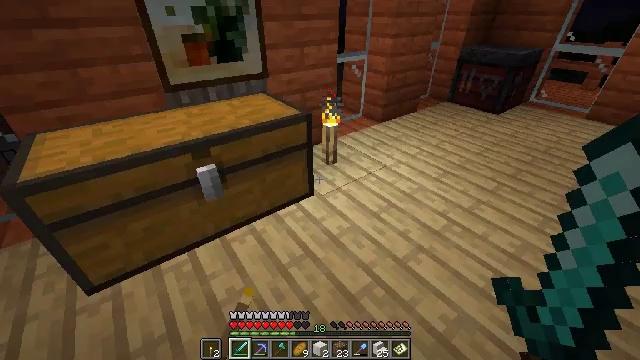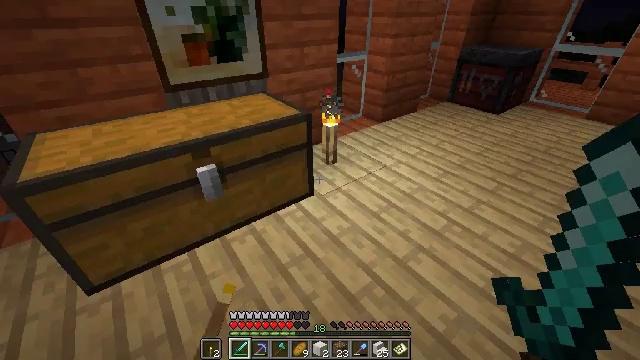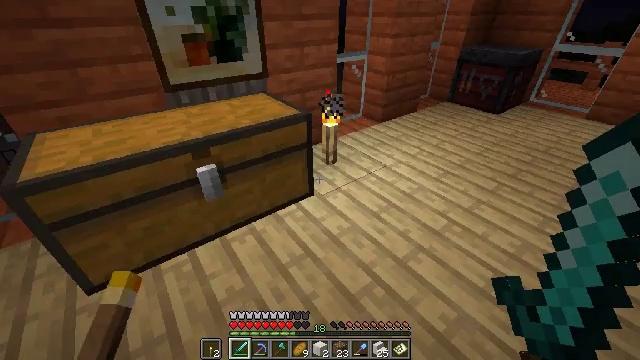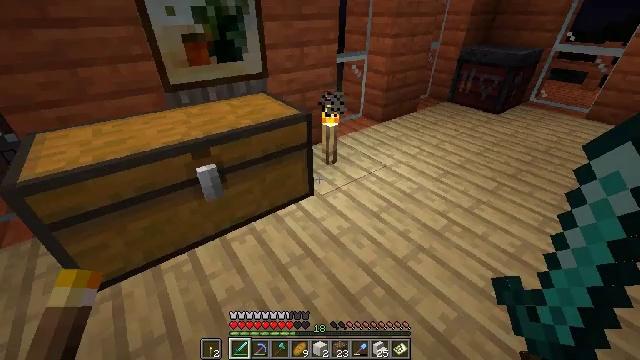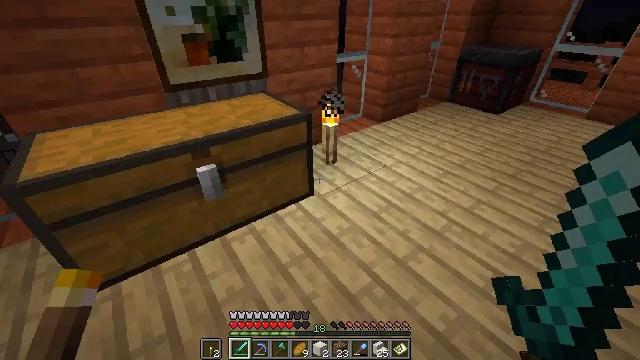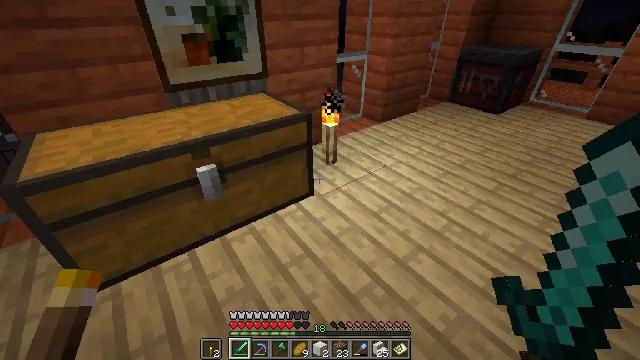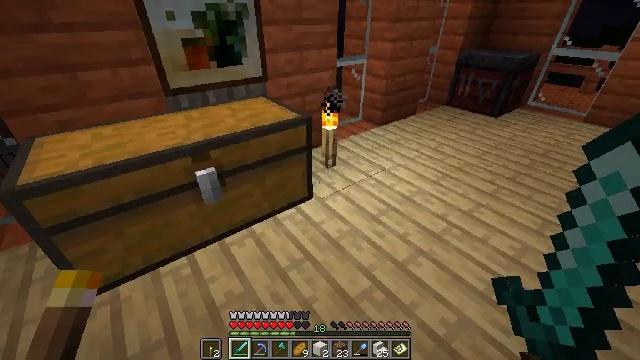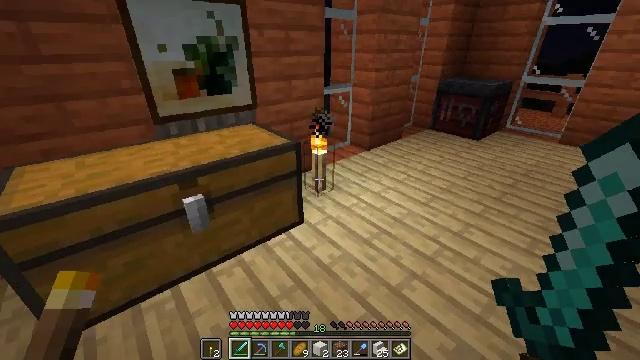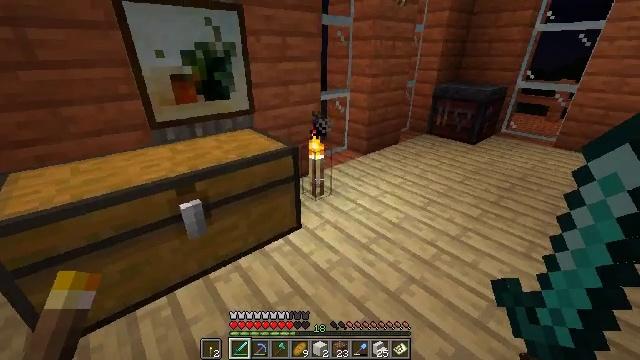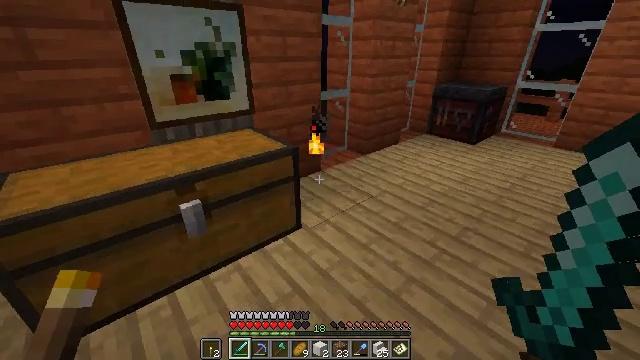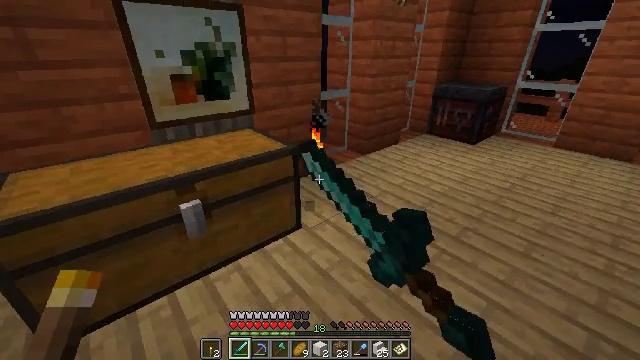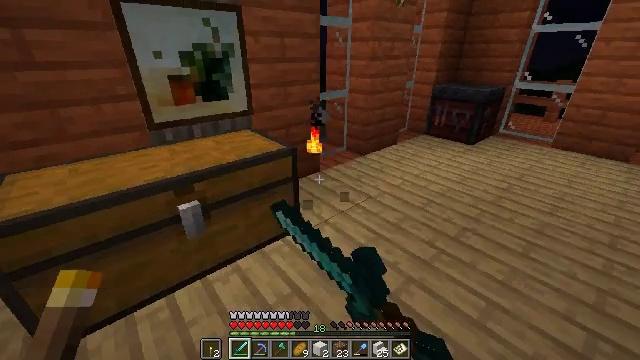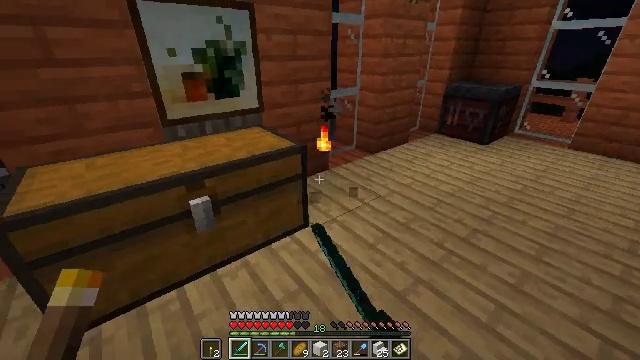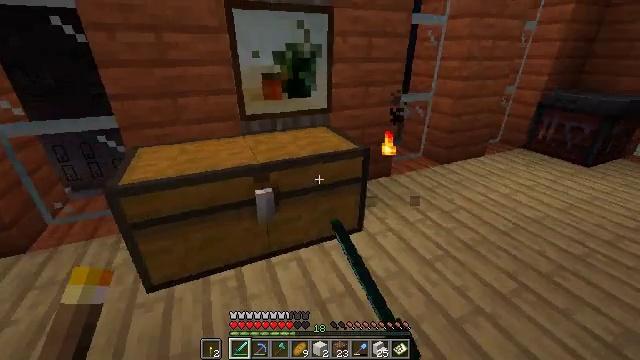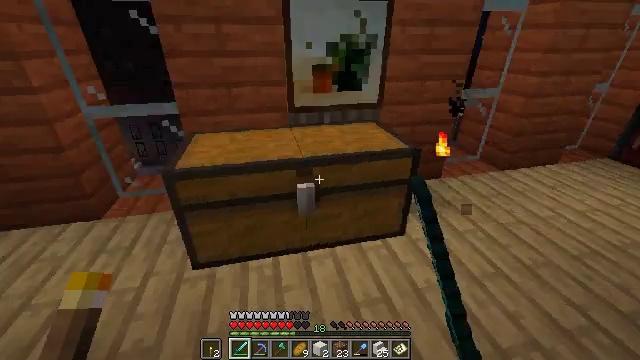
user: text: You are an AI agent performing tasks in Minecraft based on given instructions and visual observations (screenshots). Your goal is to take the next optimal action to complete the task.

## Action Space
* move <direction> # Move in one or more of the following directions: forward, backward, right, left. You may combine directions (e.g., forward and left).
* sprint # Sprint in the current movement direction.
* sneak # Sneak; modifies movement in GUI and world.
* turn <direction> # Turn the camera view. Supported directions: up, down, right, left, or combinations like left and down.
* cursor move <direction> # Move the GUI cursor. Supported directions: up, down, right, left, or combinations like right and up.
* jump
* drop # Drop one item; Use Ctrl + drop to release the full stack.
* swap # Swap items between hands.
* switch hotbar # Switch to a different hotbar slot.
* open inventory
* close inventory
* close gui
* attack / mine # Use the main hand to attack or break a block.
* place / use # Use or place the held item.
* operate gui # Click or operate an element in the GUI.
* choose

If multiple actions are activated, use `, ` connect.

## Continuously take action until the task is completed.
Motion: motion action
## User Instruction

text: Remove the torch from its spot.
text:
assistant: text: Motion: no_op
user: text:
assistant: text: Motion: no_op
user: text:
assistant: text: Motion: no_op
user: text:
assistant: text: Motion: no_op
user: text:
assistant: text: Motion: no_op
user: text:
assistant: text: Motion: no_op
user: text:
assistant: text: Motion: turn right and up
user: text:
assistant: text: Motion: turn up
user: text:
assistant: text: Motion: attack / mine
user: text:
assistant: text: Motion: attack / mine
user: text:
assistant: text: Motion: attack / mine
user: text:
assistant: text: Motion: turn left
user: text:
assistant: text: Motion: turn left
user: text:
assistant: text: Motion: move forward, turn left and down
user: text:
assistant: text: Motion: no_op